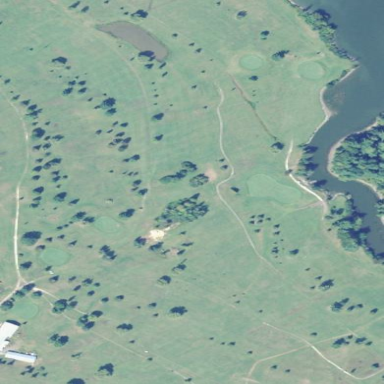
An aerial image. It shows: Golf course surrounded by greenery.